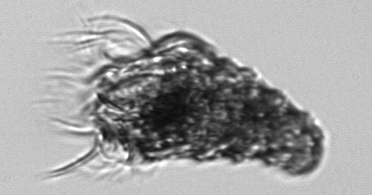
Label: Laboea_strobila